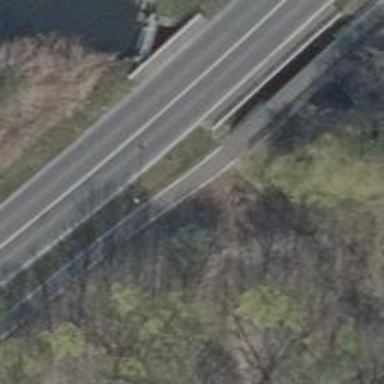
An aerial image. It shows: Asphalt path on bridge.